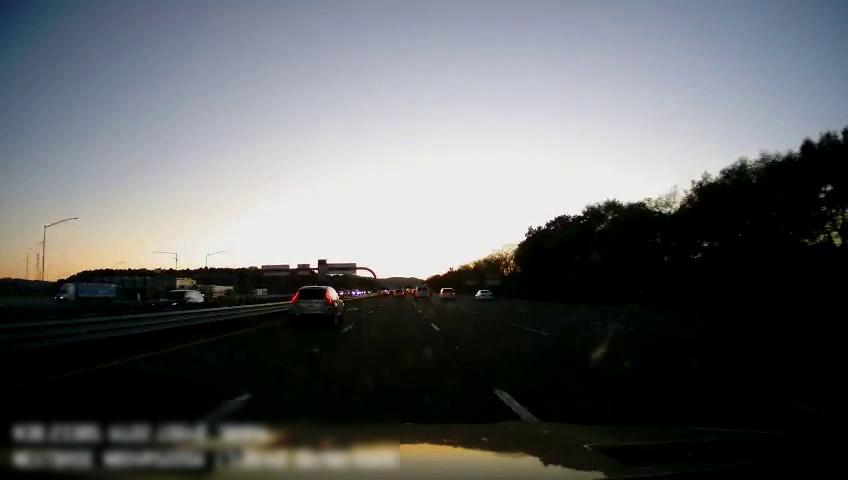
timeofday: Dusk/Dawn/Twilight
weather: Sunny
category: Drivable Space
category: Vehicles | Other LV
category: Vehicles | Car
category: Vehicles | Car
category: Vehicles | SUV
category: Vehicles | Car
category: Vehicles | Van
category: Vehicles | SUV
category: Lanes | Alternate Lane
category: Lanes | Current Lane
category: Lanes | Current Lane
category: Lanes | Alternate Lane
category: Lanes | Alternate Lane